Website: macys
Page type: review-order
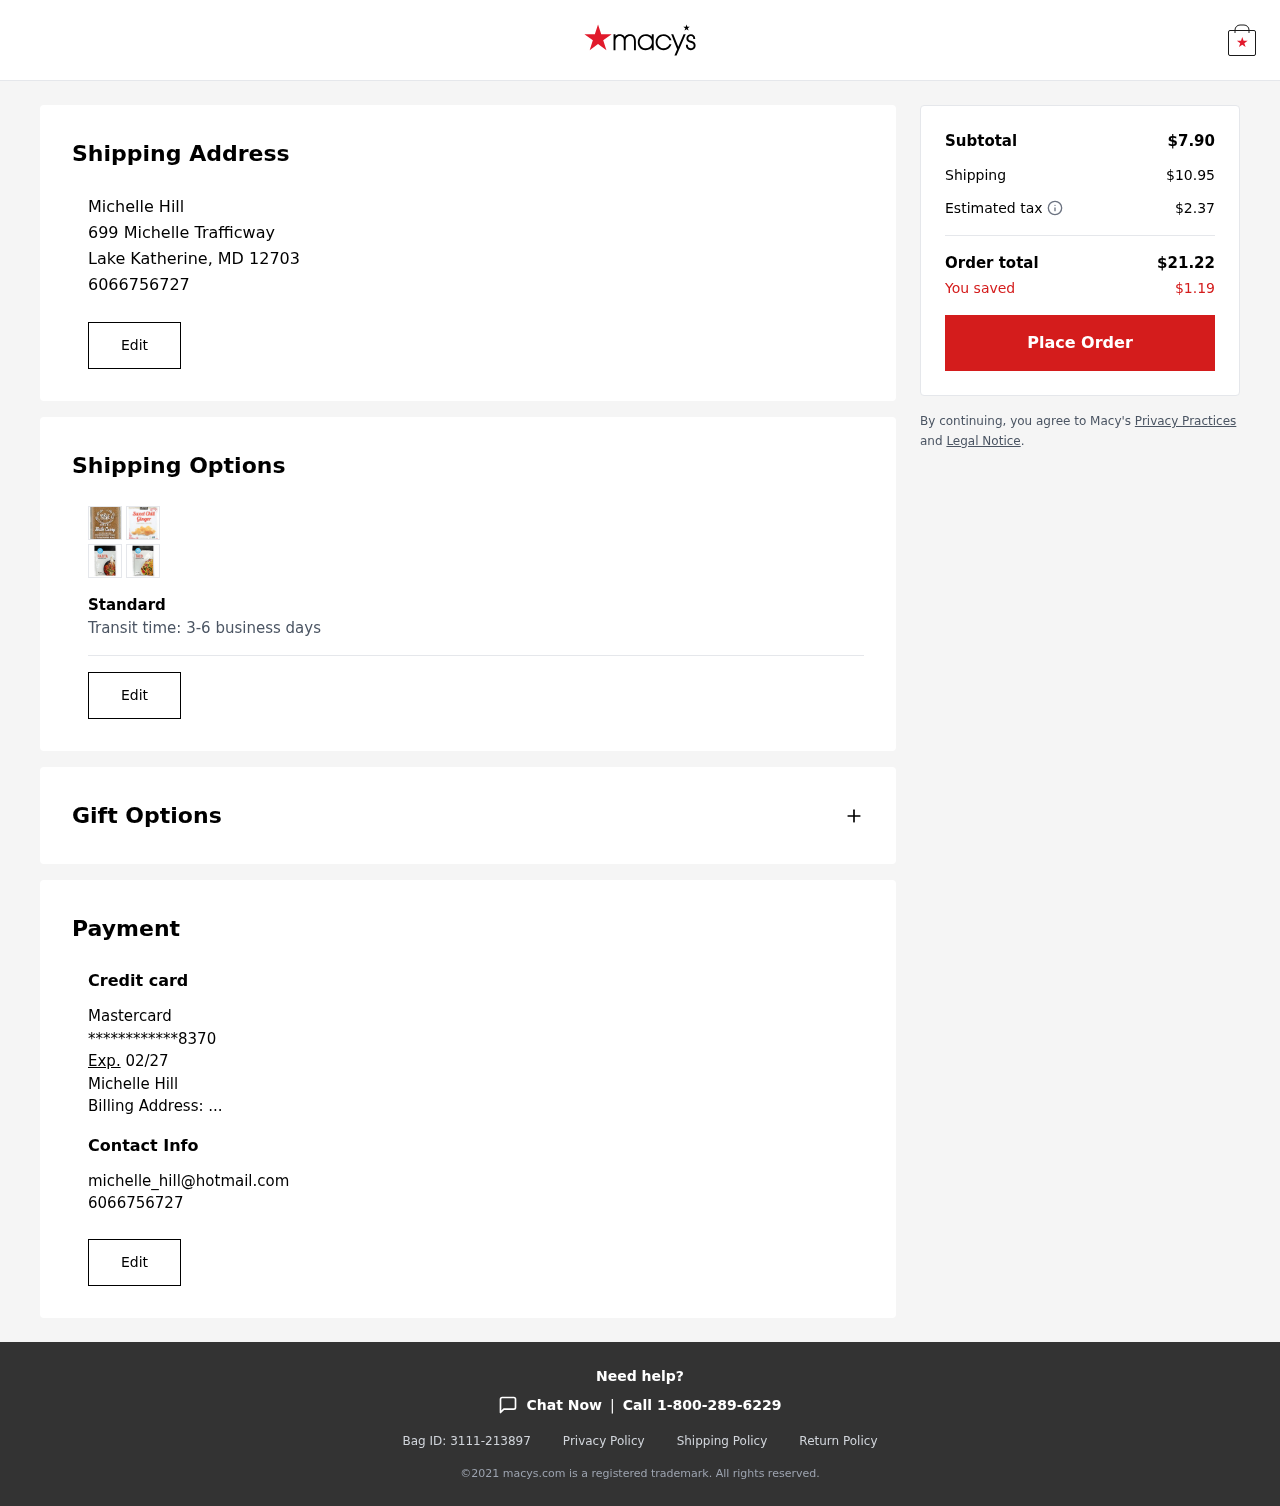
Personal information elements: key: PII_CARD_EXPIRY
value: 02/27
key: PII_CARD_LAST4
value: ************8370
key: PII_CARD_TYPE
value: Mastercard
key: PII_EMAIL2
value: michelle_hill@hotmail.com
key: PII_FULLNAME
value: Michelle Hill
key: PII_FULLNAME2
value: Michelle Hill
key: PII_PHONE
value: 6066756727
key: PII_PHONE2
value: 6066756727
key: PII_STREET
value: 699 Michelle Trafficway
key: PII_STREET2
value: ...
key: PII_CITY_STATE_ZIP
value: Lake Katherine, MD 12703
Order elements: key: ORDER_SUBTOTAL
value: $7.90
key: ORDER_SHIPPING_COST
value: $10.95
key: ORDER_TAX
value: $2.37
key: ORDER_TOTAL
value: $21.22
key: ORDER_SAVINGS
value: $1.19